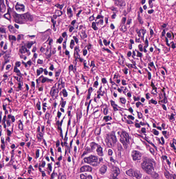
Tumor epithelial tissue: yes
Tumor-associated stroma tissue: yes
Normal tissue: no